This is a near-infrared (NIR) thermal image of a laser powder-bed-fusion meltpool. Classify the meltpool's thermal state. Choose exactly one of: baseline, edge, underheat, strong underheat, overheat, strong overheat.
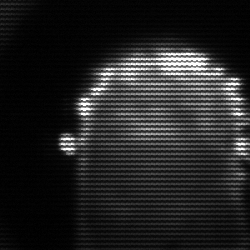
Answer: baseline